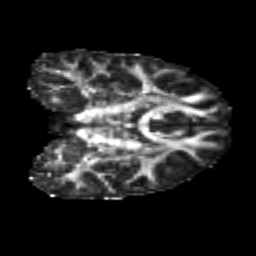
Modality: FA
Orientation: coronal
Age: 21
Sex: male
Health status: healthy
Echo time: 0.074 s